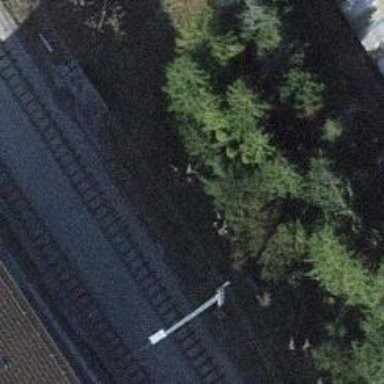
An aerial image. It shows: Narrow-gauge railway siding with 1 track. The railway line is electrified with contact line.